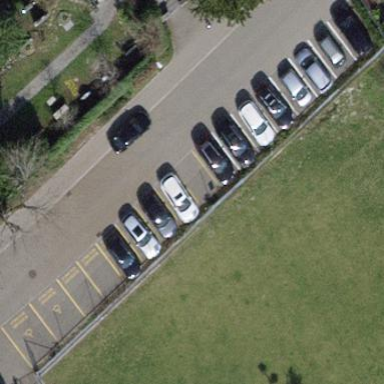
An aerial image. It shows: Parking available on the street side.